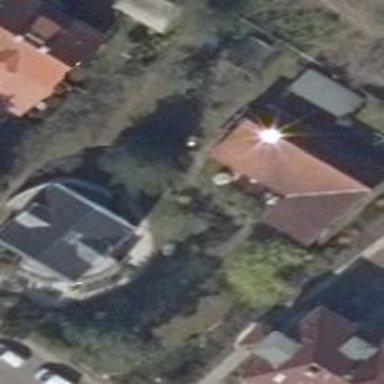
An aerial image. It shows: House with distinctive saltbox roof shape.